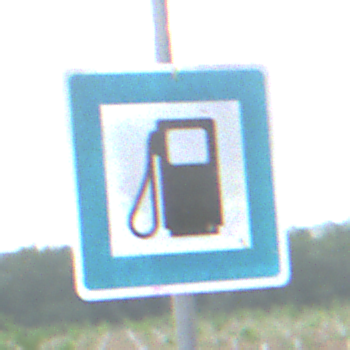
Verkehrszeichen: Tankstelle
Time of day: SunriseSunset
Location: Outdoor (Nature)
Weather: PartlyCloudy
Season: NotSpecified
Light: Natural